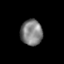
Tissue: skin
Cell type: Epithelial cells
Senescence score: 0.2407
Nuclear area (px): 549
Mean DAPI intensity: 127.944